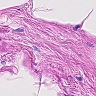
Metastatic tissue present: no